【题型】解答题　【知识点】平面几何　【难度】easy
已知：如图, 在四边形 $ABCD$ 中, $AD // BC$, 点 $E$ 是对角线 $AC$ 上一点, $EA = ED$, 且 $\angle DAB = \angle DEC = \angle DCB$。

(1) 求证：四边形 $ABCD$ 是菱形；

(2) 延长 $DE$ 分别交线段 $AB$、$CB$ 的延长线于点 $F$、$G$, 如果 $GB = BC$, 求证：$AD^2 = 2EF \cdot GD$。
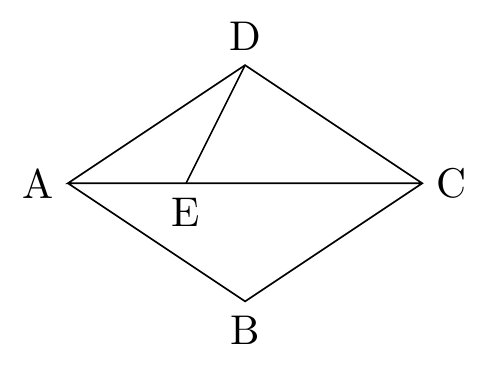
【解答】
解：(1) $\because AD // BC$,

$\therefore \angle DAB + \angle ABC = 180^\circ$, $\angle CAD = \angle ACB$,

$\because \angle DAB = \angle DCB$,

$\therefore \angle DCB + \angle ABC = 180^\circ$,

$\therefore AB // CD$,

$\therefore$ 四边形 $ABCD$ 是平行四边形,

$\because EA = ED$,

$\therefore \angle EDA = \angle CAD$,

$\therefore \angle DEC = \angle EDA + \angle CAD = 2\angle CAD$,

$\because \angle DAB = \angle DEC$,

$\therefore \angle DAB = 2\angle CAD$,

$\therefore \angle CAB = \angle CAD = \angle ACB$,

$\therefore AB = CB$,

$\therefore$ 四边形 $ABCD$ 是菱形；

(2)根据题意作图如下：

 $\because$ 四边形 $ABCD$ 是菱形,

$\therefore AB = AD = BC = CD$,

$\because AD = BC$, $GB = BC$,

$\therefore AD = GB$,

$\because AD // GB$,

$\therefore \triangle ADF \sim \triangle BGF$,

$\therefore \frac{AF}{BF} = \frac{AD}{GB} = 1$,

$\therefore AF = BF = \frac{1}{2} AB = \frac{1}{2} CD$,

$\because AF // CD$,

$\therefore \triangle AEF \sim \triangle CED$,

$\therefore \frac{EF}{ED} = \frac{AF}{CD} = \frac{1}{2}$,

$\therefore ED = 2EF$,

$\because \angle ECD = \angle CAD$, $\angle G = \angle EDA$, 且 $\angle CAD = \angle EDA$,

$\therefore \angle ECD = \angle G$,

$\because \angle EDC = \angle CDG$,

$\therefore \triangle EDC \sim \triangle CDG$,

$\therefore \frac{CD}{DG} = \frac{ED}{CD}$,

$\therefore \frac{AD}{GD} = \frac{2EF}{AD}$,

$\therefore AD^2 = 2EF \cdot GD$。
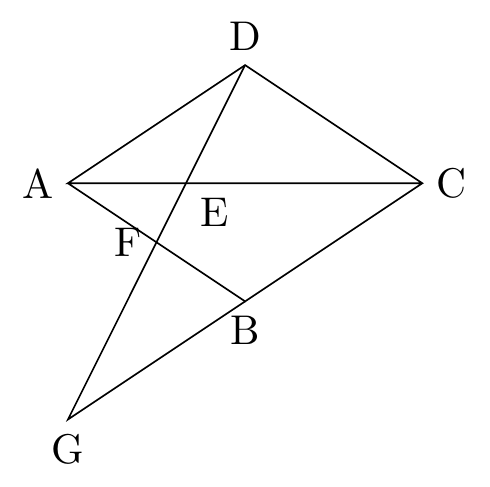